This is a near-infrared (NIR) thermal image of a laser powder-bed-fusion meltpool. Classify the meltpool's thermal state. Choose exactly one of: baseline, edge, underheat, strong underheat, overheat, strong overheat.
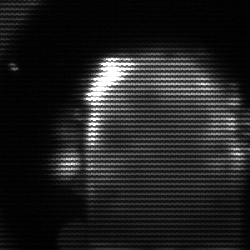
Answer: baseline